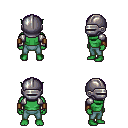
a pixel art fantasy rpg character, male body template, orc, green skin, steel arm armor, teal pants, blue plain hairstyle, metal helm, leather bracers, four views (front, back, left, right), 2x2 character sprite sheet, small pixel art, hard edges, no anti-aliasing